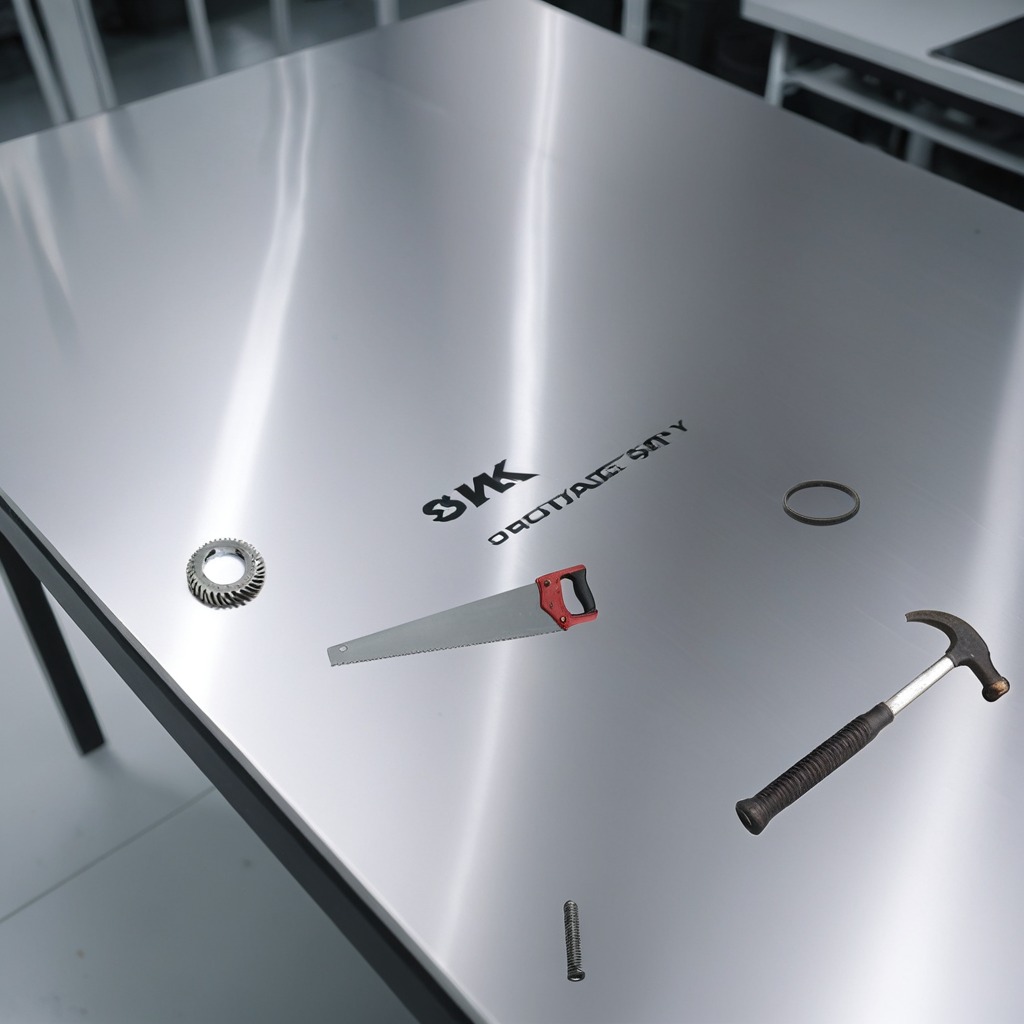
A rubber Oring, a steel gear with teeth, a hammer, a coiled metal spring, and a handheld metal saw are lying on the stainless steel table.